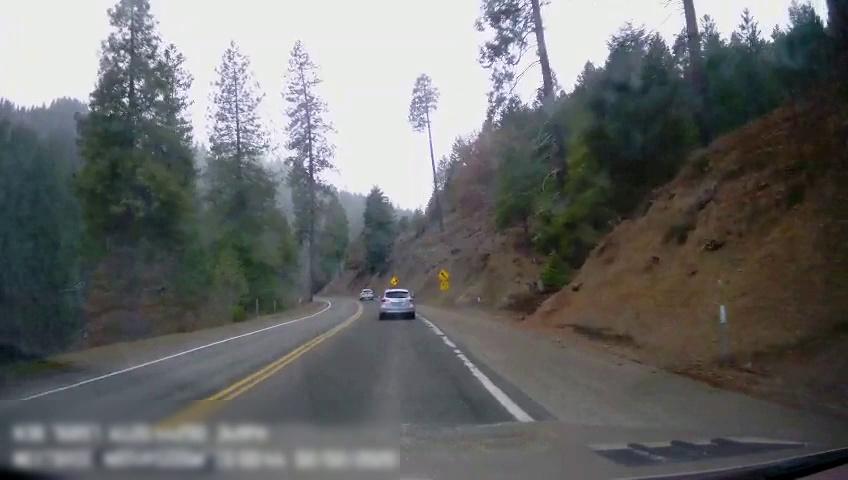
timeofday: Day
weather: Cloudy
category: Drivable Space
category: Vehicles | SUV
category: Vehicles | SUV
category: Lanes | Alternate Lane
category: Lanes | Current Lane
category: Lanes | Opposite Lane
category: Lanes | Opposite Lane
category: Traffic | Signs
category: Traffic | Signs